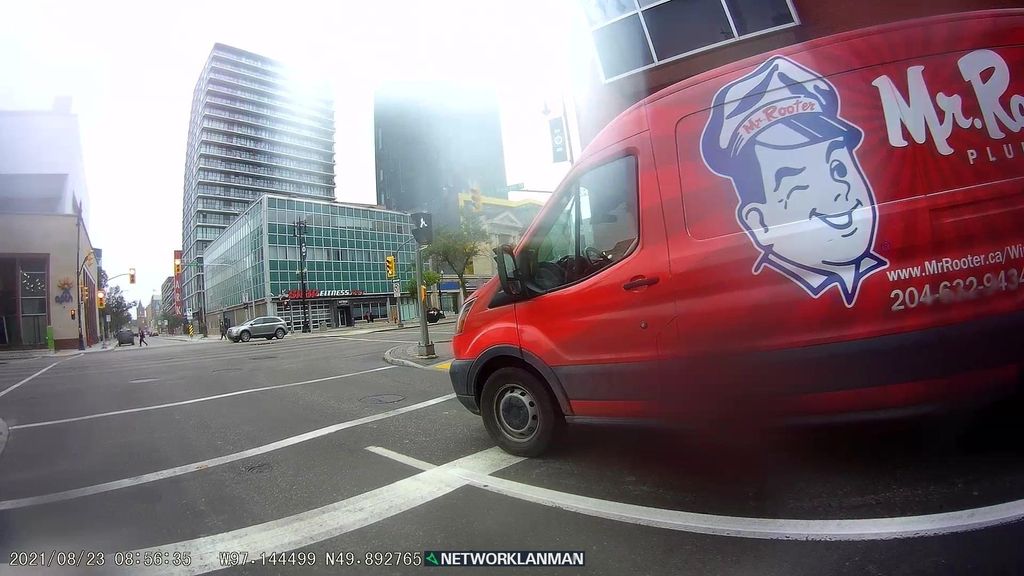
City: winnipeg